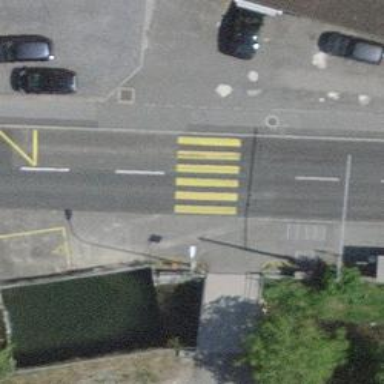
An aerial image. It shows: Pedestrian crossing with zebra markings on footway.